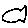
Label: fish